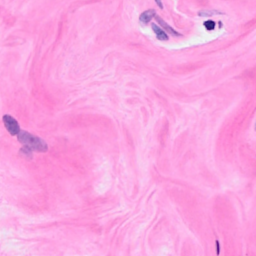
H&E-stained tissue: Breast